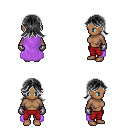
a pixel art fantasy rpg character, female body template, human, dark skin, lavender cape, red pants, gray loose hair, metal gloves, four views (front, back, left, right), 2x2 character sprite sheet, small pixel art, hard edges, no anti-aliasing